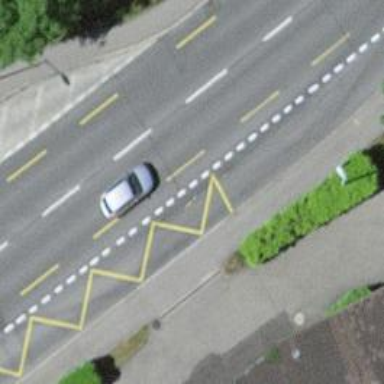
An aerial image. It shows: Asphalt platform serving as public transport and trolleybus stop.